Question: I need to modify my XSLT code for a different output result. I need to output a table with the sigle, number of students and average.
Here's my XML code :
'''
<?xml version="1.0" encoding="ISO-8859-1" ?>
<?xml-stylesheet href="class.xsl" type="text/xsl" ?>
<university>
<student><sname>Charlie Parker</name>
<course sigle="INF8430" note="69" />
<course sigle="INF1030" note="65" />
<course sigle="INF1230" note="73" /></student>
<student><name>Miles Davis</name>
<course sigle="INF8430" note="65" />
<course sigle="INF1030" note="77" />
<course sigle="INF1230" note="83" /></student>
<student><name>John Coltrane</name>
<course sigle="INF9430" note="24" />
<course sigle="INF1030" note="64" />
<course sigle="INF1230" note="56" /></student>
<student><name>Charles Mingus</name>
<course sigle="INF8430" note="34" />
<course sigle="INF1230" note="89" /></student>
</university>
'''
Here's my XSLT Code so far :
'''
<xsl:stylesheet version="1.0"
xmlns:xsl="http://www.w3.org/1999/XSL/Transform">
<xsl:output method="xml" version="1.0" encoding="UTF-8" indent="yes"/>
<xsl:strip-space elements="*"/>
<xsl:template match="/university">
<html>
<body>
<table border="1">
<tr>
<th>Name</th>
<th>Average</th>
</tr>
<xsl:for-each select="student">
<xsl:sort select="substring-after(name, ' ')"/>
<tr>
<td><xsl:value-of select="name" /></td>
<td><xsl:value-of select="sum(course/@note) div count(course)"/></td>
</tr>
</xsl:for-each>
</table>
</body>
</html>
</xsl:template>
</xsl:stylesheet>
'''
Here's what the output should look like :

Thanks a lot for your help!
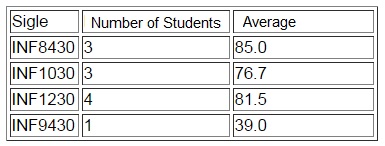
Answer: Your input document is not well-formed, please be careful when posting questions on Stackoverflow.
The standard approach to identify elements that are unique with respect to their content or one of their attributes is to use a . The best explanation of this is still on <URL>.
You could also consider using the 'round()' function if there's too much precision in the average column.
'''
<xsl:stylesheet version="1.0"
xmlns:xsl="http://www.w3.org/1999/XSL/Transform">
<xsl:output method="html" encoding="UTF-8" indent="yes"/>
<xsl:strip-space elements="*"/>
<xsl:key name="course-sigle" match="course" use="@sigle"/>
<xsl:template match="/university">
<html>
<body>
<table border="1">
<tr>
<th>Sigle</th>
<th>Number of Students</th>
<th>Average</th>
</tr>
<xsl:for-each select="student/course[count(. | key('course-sigle', @sigle)[1]) = 1]">
<xsl:variable name="count" select="count(key('course-sigle', @sigle))"/>
<tr>
<td>
<xsl:value-of select="@sigle"/>
</td>
<td>
<xsl:value-of select="$count"/>
</td>
<td>
<xsl:value-of select="sum(key('course-sigle', @sigle)/@note) div $count"/>
</td>
</tr>
</xsl:for-each>
</table>
</body>
</html>
</xsl:template>
</xsl:stylesheet>
'''
'''
<html>
<body>
<table border="1">
<tr>
<th>Sigle</th>
<th>Number of Students</th>
<th>Average</th>
</tr>
<tr>
<td>INF8430</td>
<td>3</td>
<td>56</td>
</tr>
<tr>
<td>INF1030</td>
<td>3</td>
<td>68.66666666666667</td>
</tr>
<tr>
<td>INF1230</td>
<td>4</td>
<td>75.25</td>
</tr>
<tr>
<td>INF9430</td>
<td>1</td>
<td>24</td>
</tr>
</table>
</body>
</html>
'''
Including the round function, the output looks like
>
---
Besides, if you are in charge of designing this XML document, note that some of the names in it are either incomprehensible ("sigle") or inappropriate given the context ("note"). Proper terms would be "signature" and "grade", or "score".